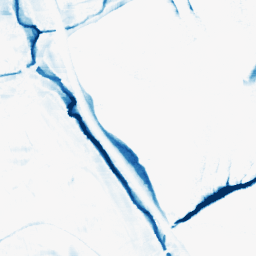
Category: morphological
Decomposition family: morphological_rect
Decomposition parameters: operation: closing
width: 20
height: 10
Upsampling method: bicubic
Upsampling parameters: scale: 2
Upsampling scale: 2